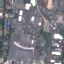
Label: Industrial